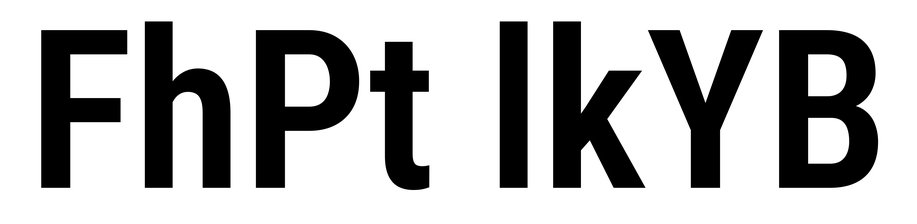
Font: Roboto_Condensed_SemiBold